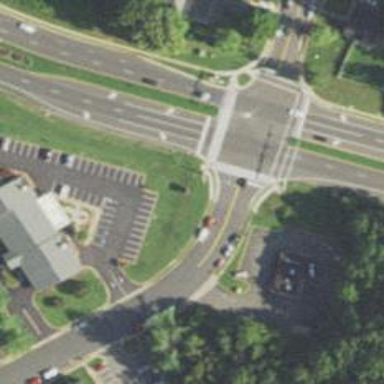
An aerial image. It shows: Marked road crossing.